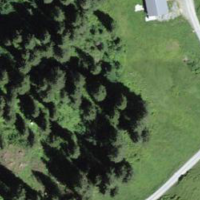
EUNIS habitat code: 44
Species observed at this site:
Stellaria nemorum